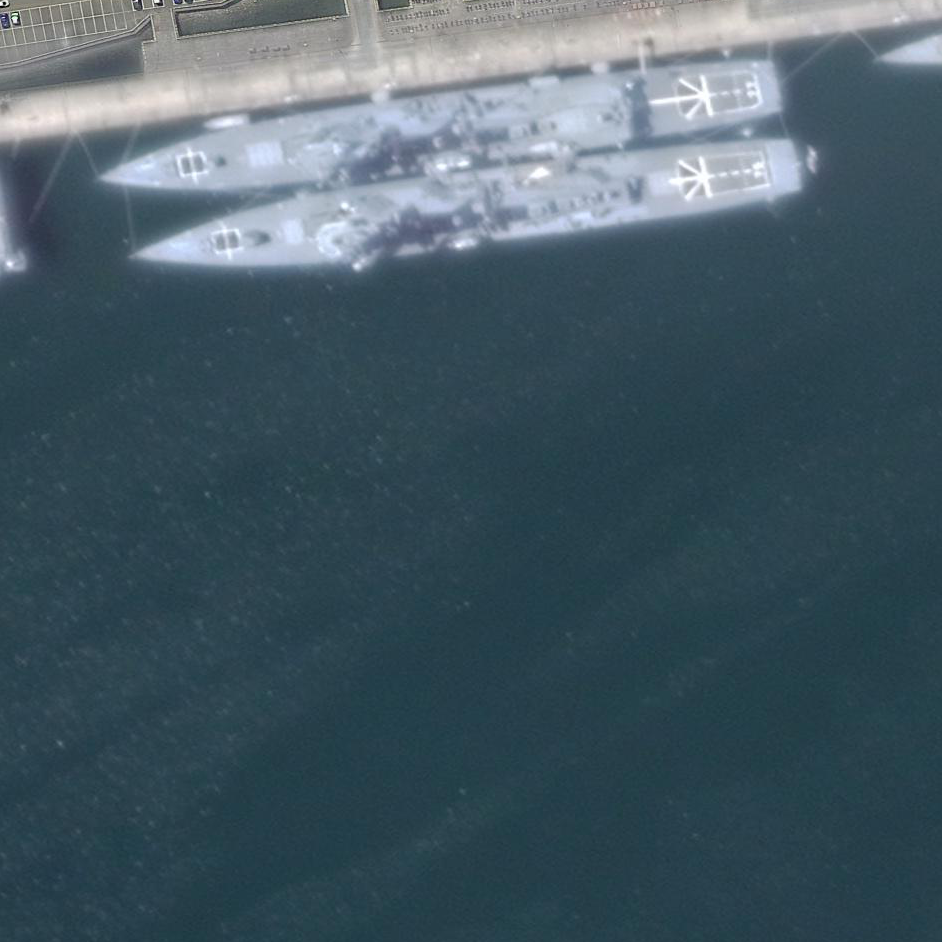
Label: destroyer